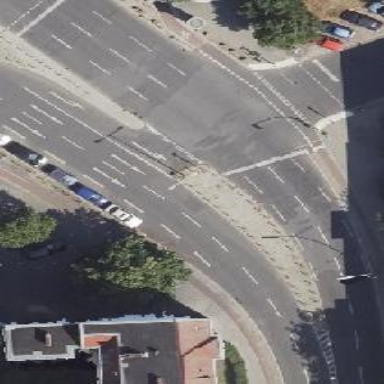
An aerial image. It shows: Traffic island.